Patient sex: F
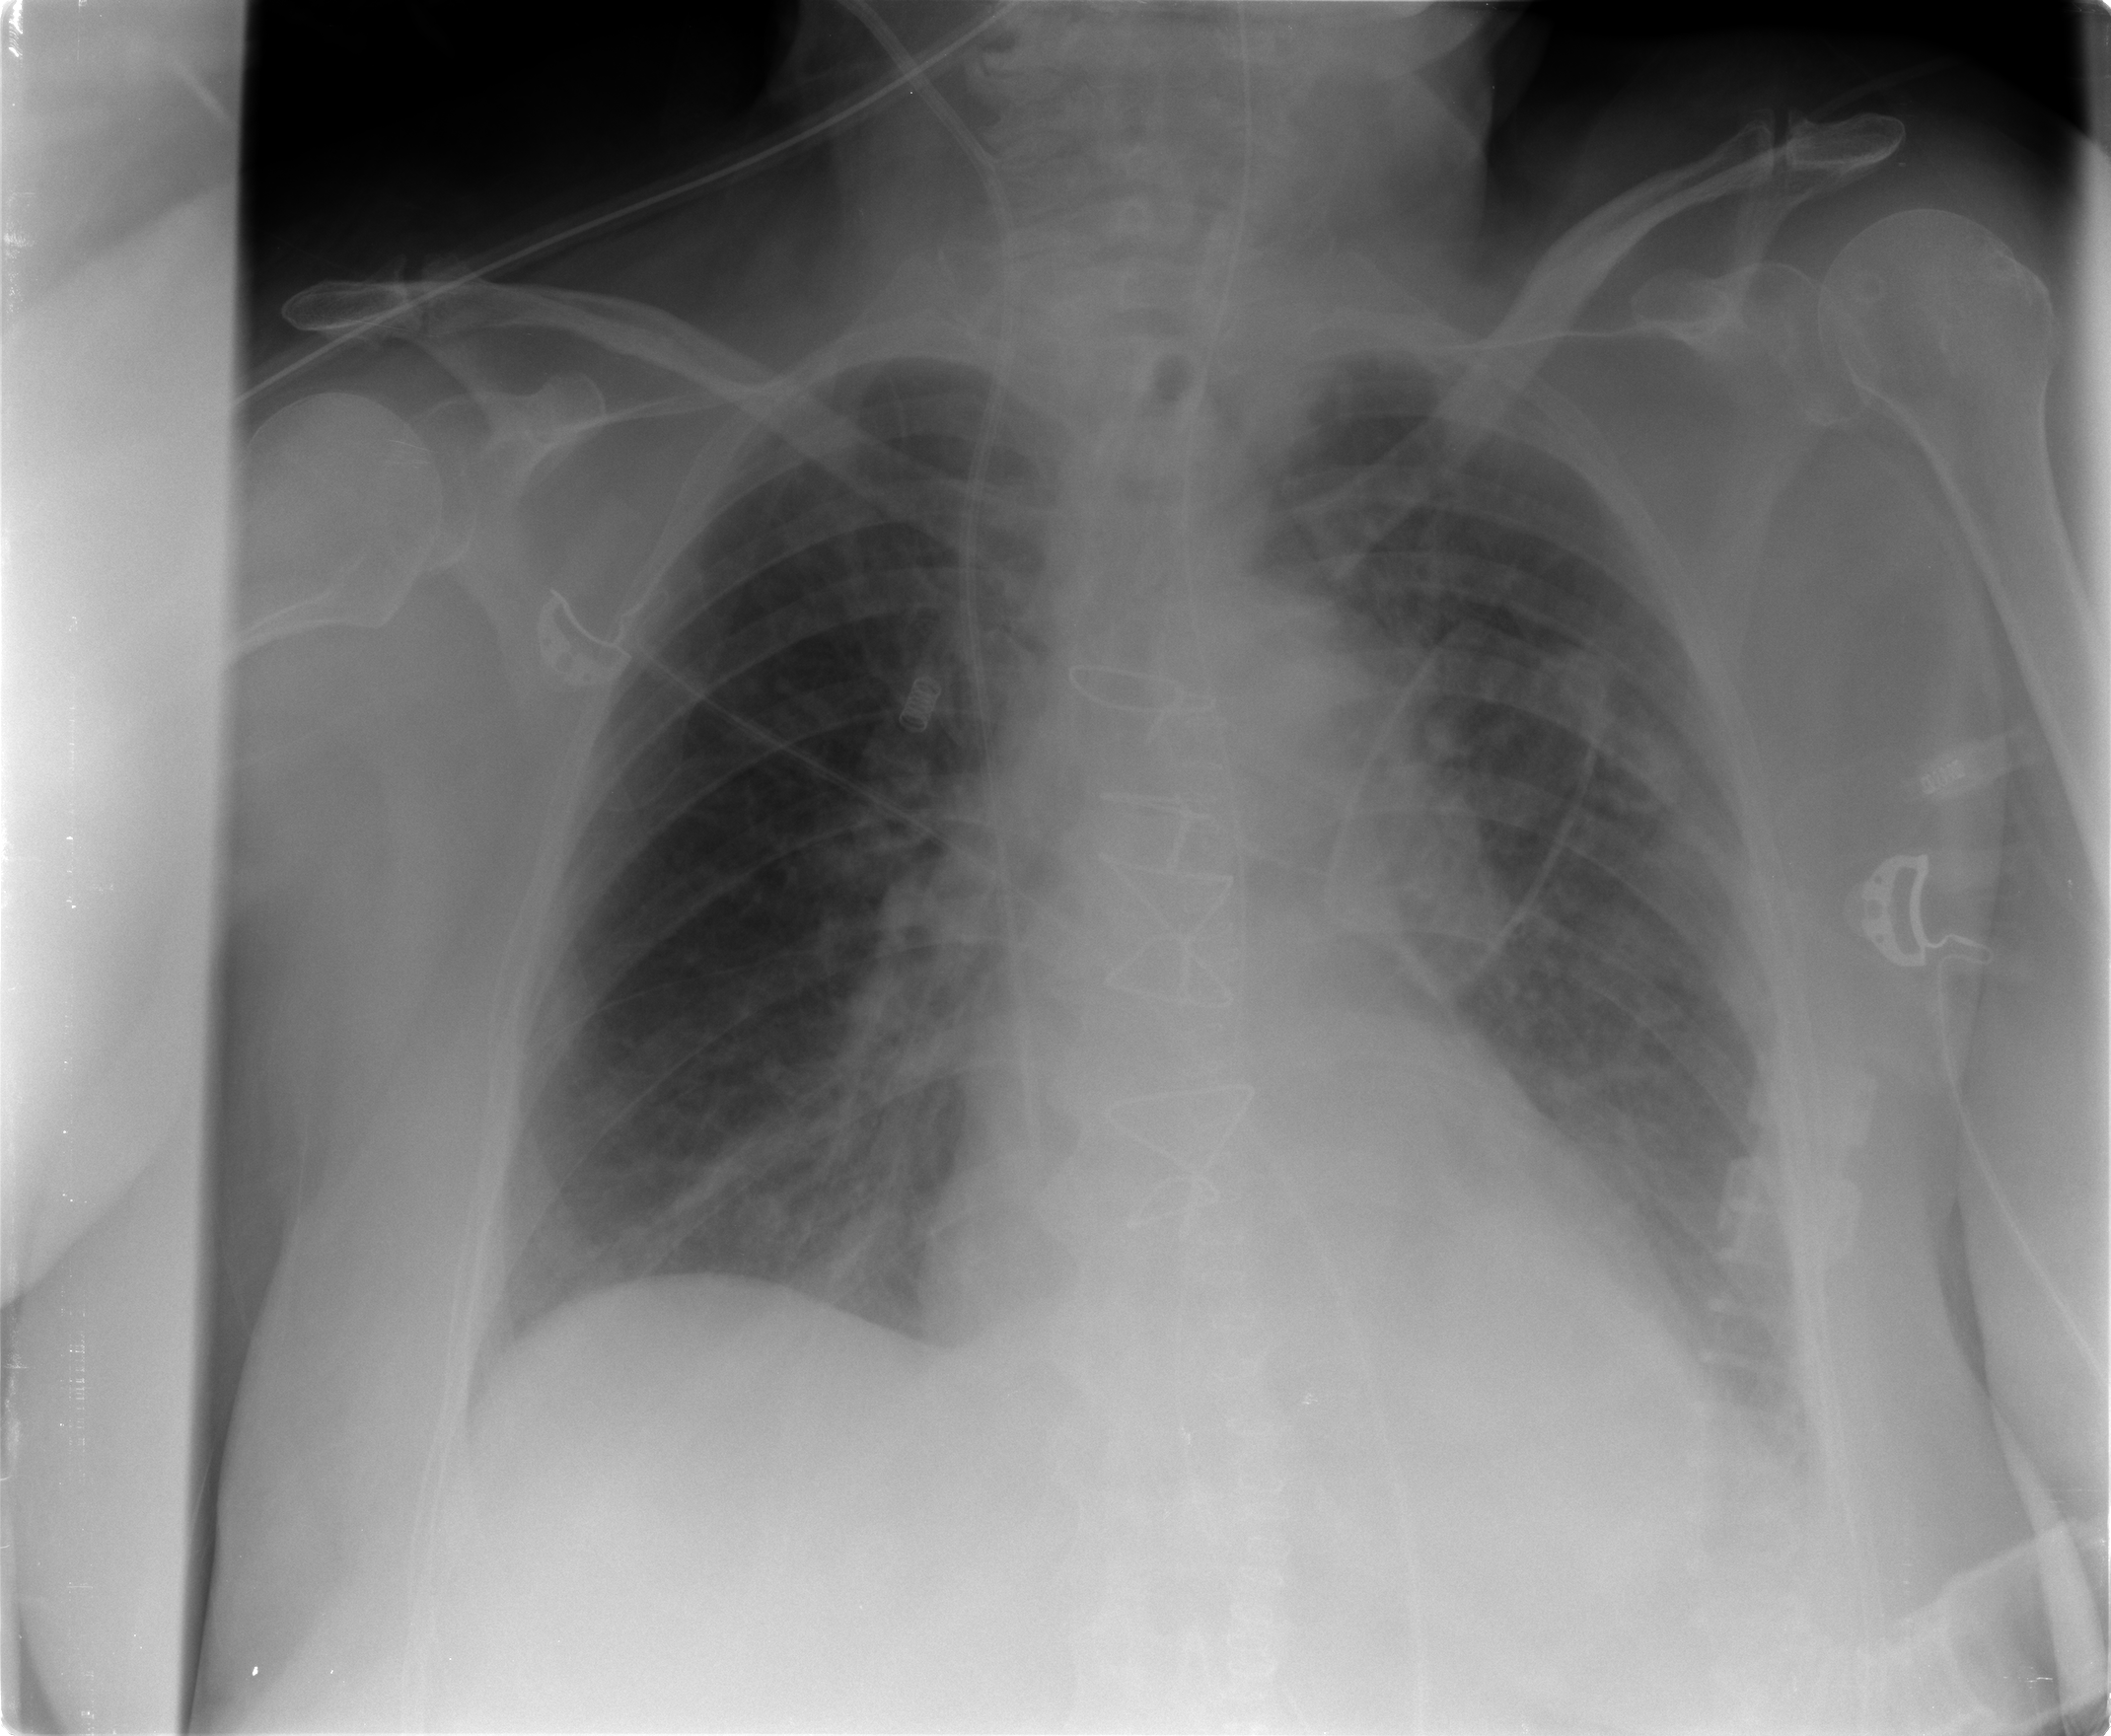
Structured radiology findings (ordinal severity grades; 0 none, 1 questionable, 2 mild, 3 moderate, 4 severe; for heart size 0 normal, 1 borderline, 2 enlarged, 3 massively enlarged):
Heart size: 0
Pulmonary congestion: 2
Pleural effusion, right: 0
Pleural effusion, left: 0
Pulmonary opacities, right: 0
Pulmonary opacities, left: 0
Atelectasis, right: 0
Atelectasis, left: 0